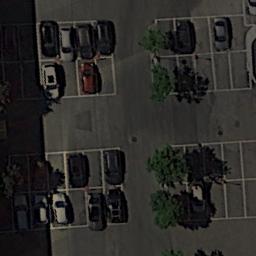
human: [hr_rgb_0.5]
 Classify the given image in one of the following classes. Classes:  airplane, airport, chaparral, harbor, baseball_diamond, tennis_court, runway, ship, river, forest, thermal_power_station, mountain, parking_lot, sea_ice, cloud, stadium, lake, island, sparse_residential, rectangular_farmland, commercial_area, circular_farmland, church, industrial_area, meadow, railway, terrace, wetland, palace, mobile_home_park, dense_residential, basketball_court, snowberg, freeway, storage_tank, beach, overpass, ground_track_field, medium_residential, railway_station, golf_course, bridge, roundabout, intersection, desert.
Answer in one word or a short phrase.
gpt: parking_lot